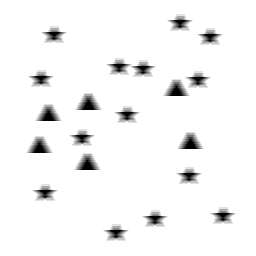
Squares: 0
Triangles: 6
Stars: 14
Total shapes: 20